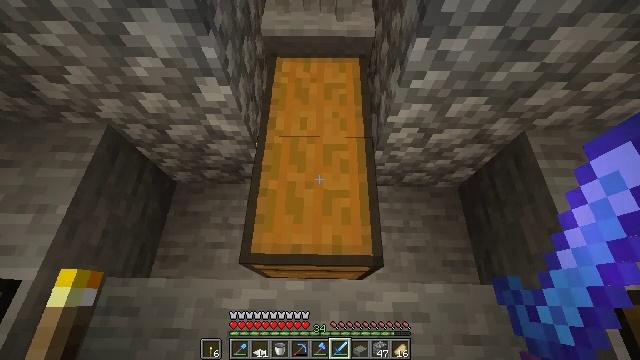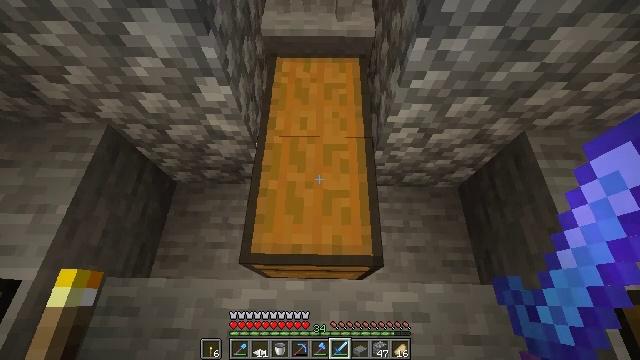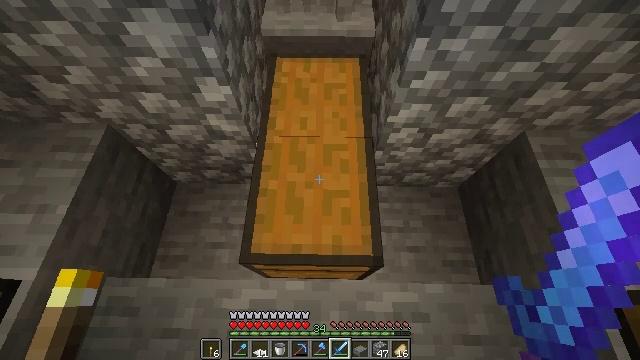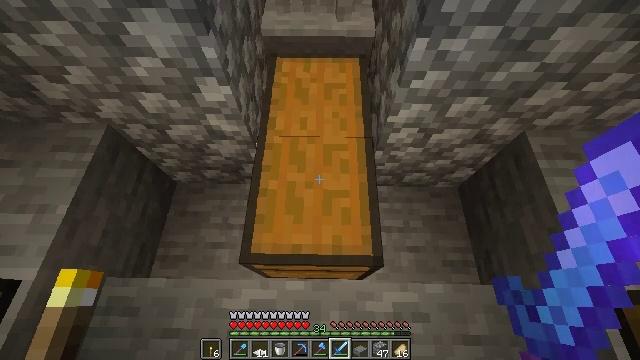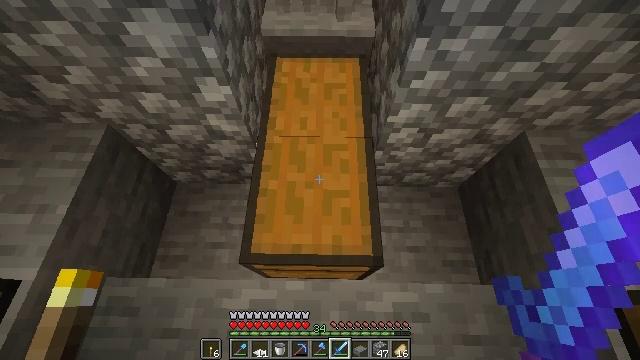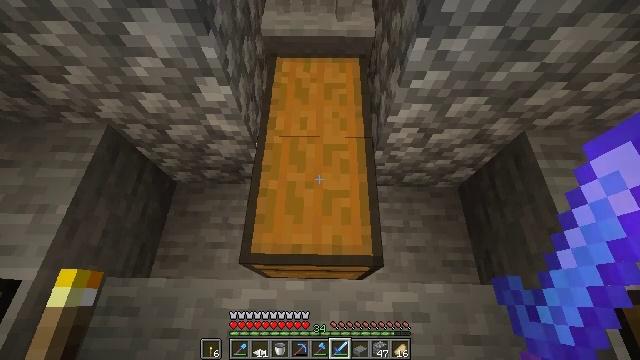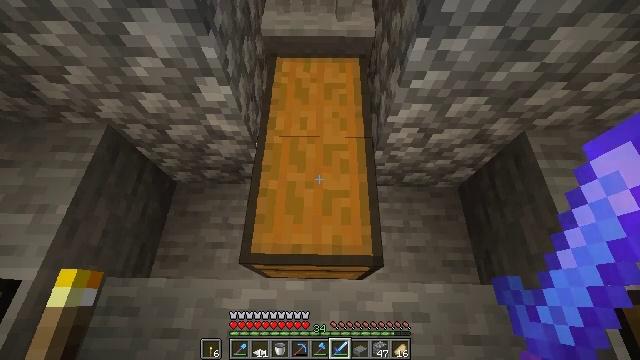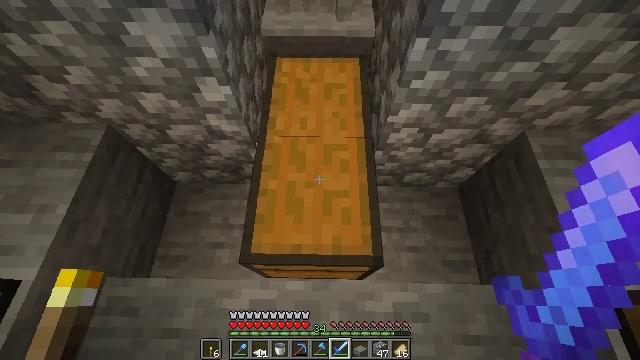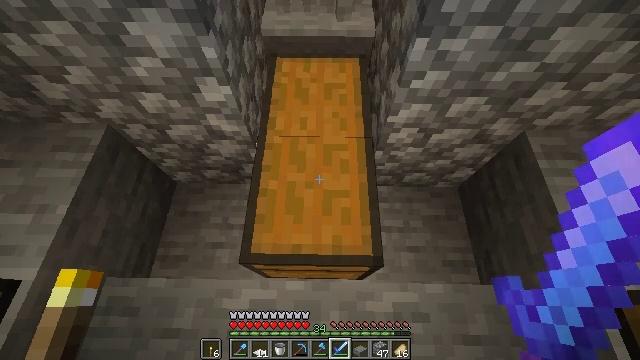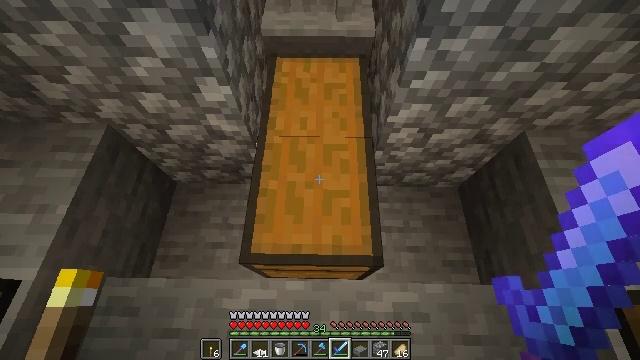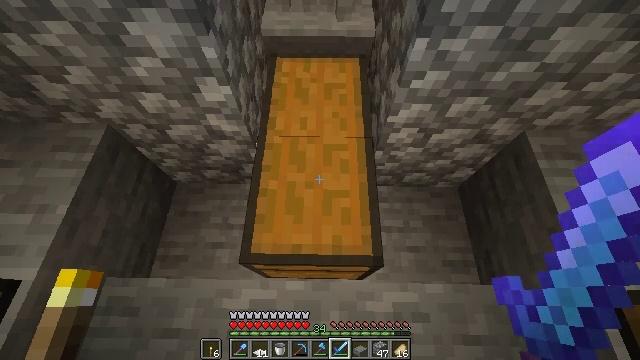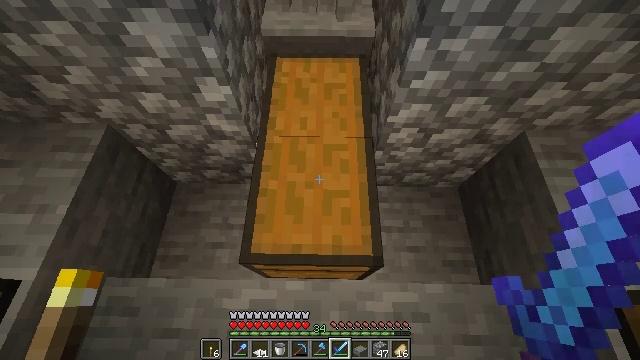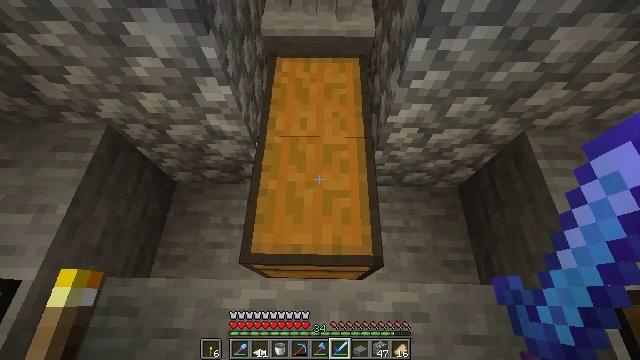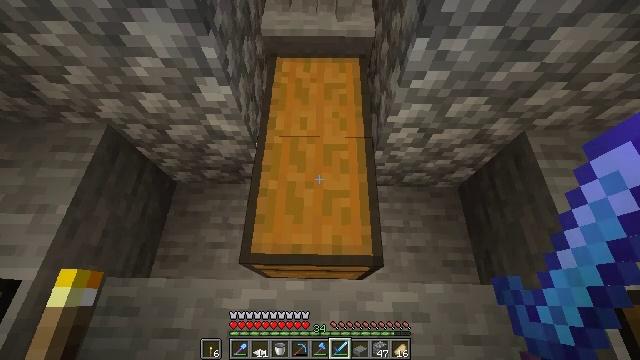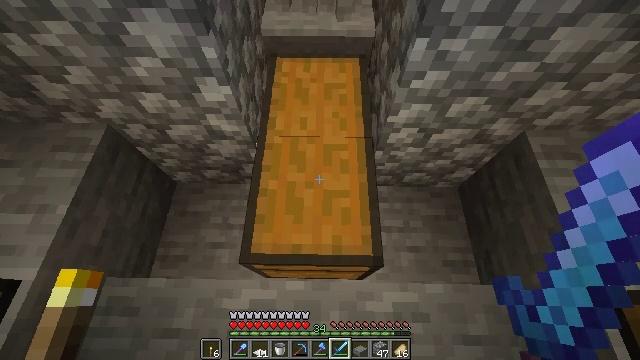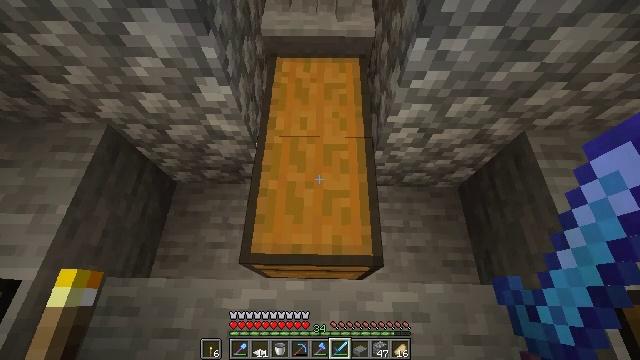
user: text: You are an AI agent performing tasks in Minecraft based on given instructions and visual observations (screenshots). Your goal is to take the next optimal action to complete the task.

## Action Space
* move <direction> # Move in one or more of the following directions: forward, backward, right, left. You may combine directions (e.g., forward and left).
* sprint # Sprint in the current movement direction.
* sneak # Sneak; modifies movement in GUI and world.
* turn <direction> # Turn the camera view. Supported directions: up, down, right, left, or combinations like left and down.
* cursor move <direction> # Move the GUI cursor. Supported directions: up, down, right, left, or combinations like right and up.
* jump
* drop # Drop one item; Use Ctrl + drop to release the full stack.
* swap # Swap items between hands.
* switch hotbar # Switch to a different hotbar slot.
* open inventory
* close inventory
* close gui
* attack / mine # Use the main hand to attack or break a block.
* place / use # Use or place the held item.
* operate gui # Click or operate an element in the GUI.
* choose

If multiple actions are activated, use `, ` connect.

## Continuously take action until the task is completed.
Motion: motion action
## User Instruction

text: Remove a diamond sword from the inventory.
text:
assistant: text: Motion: no_op
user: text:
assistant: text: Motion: no_op
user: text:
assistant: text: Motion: no_op
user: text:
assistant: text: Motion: no_op
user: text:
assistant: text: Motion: no_op
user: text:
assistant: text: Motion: no_op
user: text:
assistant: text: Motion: no_op
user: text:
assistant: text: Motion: no_op
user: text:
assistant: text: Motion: no_op
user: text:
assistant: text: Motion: no_op
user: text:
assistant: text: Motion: no_op
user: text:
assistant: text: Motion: no_op
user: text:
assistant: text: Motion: no_op
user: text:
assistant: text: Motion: no_op
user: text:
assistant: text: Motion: no_op
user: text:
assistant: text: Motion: no_op
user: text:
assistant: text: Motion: no_op
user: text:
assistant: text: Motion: no_op
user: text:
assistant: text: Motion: no_op
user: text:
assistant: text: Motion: no_op
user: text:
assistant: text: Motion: no_op
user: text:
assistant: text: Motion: no_op
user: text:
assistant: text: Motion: no_op
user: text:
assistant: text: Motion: no_op
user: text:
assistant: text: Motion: no_op
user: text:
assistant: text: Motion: no_op
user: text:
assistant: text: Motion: no_op
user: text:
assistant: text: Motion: no_op
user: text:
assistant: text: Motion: no_op
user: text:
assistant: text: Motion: no_op